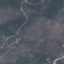
Land use / land cover class: HerbaceousVegetation